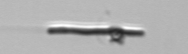
Label: fiber_TAG_external_detritus